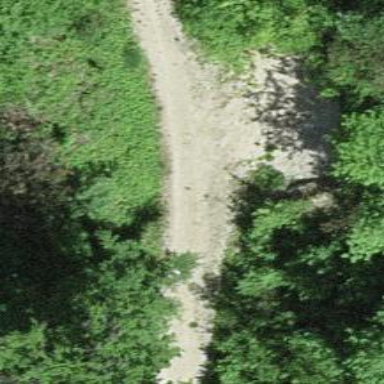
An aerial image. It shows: Unpaved track with grade 3 track type.